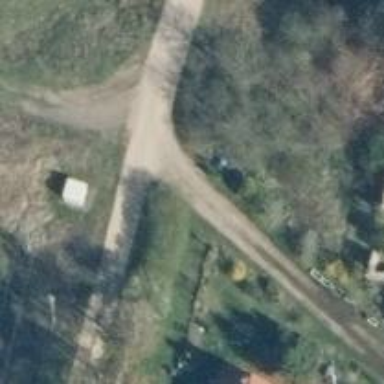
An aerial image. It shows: Residential road with dirt surface.